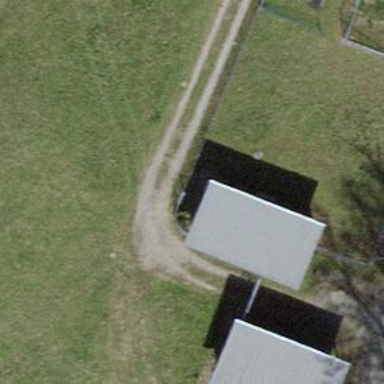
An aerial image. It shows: Unpaved driveway with service road designation.